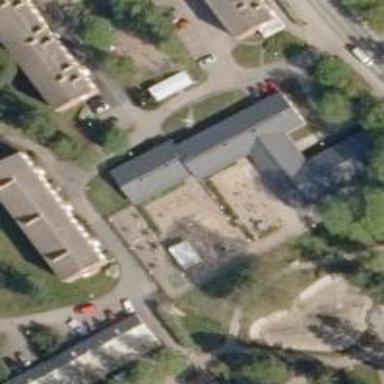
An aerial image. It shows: Kindergarten.